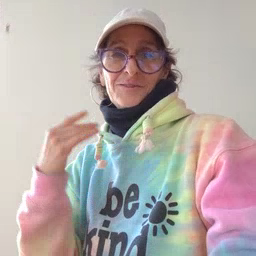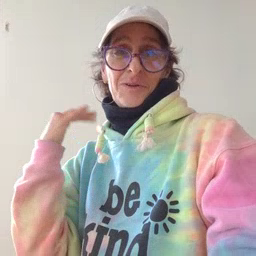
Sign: snow